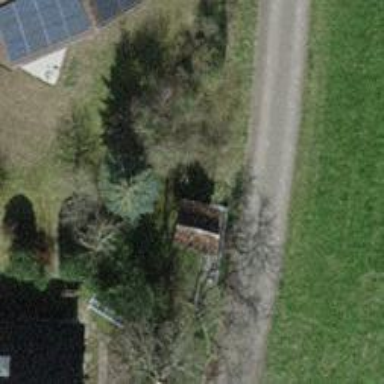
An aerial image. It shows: Historic wayside cross.